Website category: game
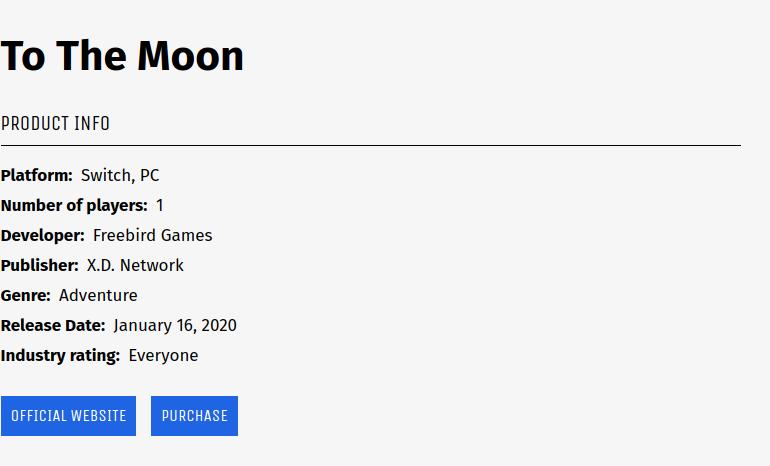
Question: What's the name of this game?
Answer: To The Moon

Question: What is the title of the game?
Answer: To The Moon

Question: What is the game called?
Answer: To The Moon

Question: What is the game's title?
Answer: To The Moon

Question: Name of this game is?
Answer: To The Moon

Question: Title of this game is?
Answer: To The Moon

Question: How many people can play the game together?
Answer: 1

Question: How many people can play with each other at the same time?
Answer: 1

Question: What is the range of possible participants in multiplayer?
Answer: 1

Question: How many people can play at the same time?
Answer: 1

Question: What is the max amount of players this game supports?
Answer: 1

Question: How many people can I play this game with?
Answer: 1

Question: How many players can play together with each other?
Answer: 1

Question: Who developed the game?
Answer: Freebird Games

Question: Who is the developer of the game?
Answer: Freebird Games

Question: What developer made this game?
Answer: Freebird Games

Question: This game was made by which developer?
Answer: Freebird Games

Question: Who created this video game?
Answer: Freebird Games

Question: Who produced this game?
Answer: Freebird Games

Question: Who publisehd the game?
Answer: X.D. Network

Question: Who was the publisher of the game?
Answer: X.D. Network

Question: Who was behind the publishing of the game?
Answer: X.D. Network

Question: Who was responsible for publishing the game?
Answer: X.D. Network

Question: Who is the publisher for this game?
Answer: X.D. Network

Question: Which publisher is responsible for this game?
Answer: X.D. Network

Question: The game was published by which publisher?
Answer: X.D. Network

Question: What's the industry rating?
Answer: Everyone

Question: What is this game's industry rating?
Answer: Everyone

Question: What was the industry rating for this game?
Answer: Everyone

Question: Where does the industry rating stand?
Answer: Everyone

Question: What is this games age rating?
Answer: Everyone

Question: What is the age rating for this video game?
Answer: Everyone

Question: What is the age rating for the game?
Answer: Everyone

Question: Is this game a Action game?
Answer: no

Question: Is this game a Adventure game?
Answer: yes

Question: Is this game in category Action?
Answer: no

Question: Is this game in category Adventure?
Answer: yes

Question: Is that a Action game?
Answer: no

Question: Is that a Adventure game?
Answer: yes

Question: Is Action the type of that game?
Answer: no

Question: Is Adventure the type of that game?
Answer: yes

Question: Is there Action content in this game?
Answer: no

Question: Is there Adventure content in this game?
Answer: yes

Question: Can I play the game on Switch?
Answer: yes

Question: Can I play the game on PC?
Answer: yes

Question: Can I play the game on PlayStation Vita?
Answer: no

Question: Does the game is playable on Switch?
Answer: yes

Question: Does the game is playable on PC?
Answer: yes

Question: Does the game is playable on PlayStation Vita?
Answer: no

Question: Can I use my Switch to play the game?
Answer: yes

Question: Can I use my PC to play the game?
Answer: yes

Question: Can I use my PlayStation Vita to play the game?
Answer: no

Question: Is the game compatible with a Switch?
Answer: yes

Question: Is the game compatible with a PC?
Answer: yes

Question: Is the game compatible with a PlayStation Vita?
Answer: no